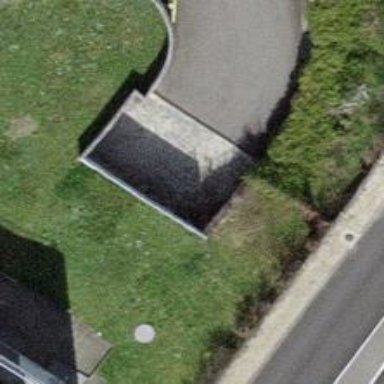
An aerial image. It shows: Tunnel under the road used for service purposes.